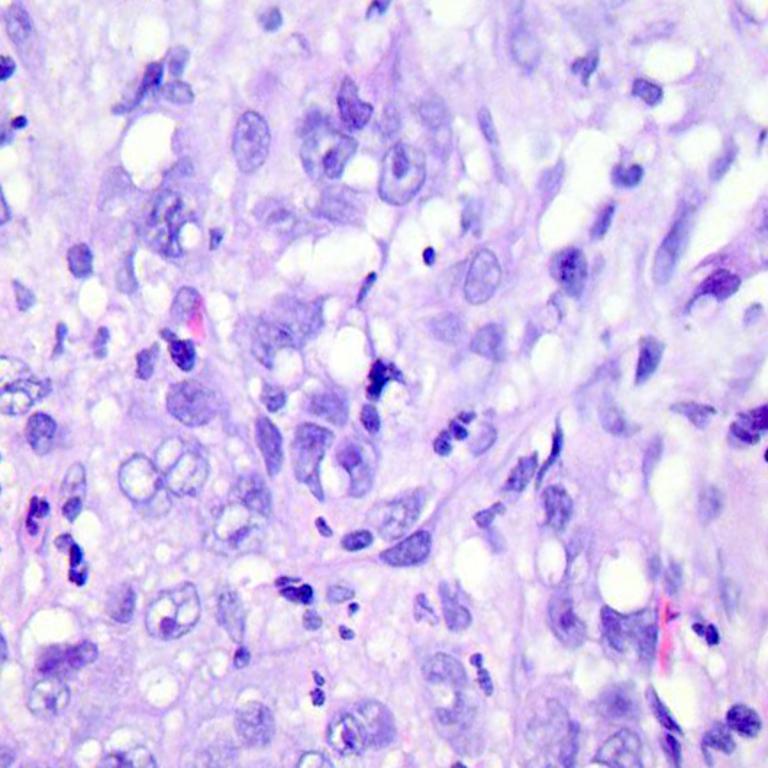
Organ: colon
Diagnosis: adenocarcinomas